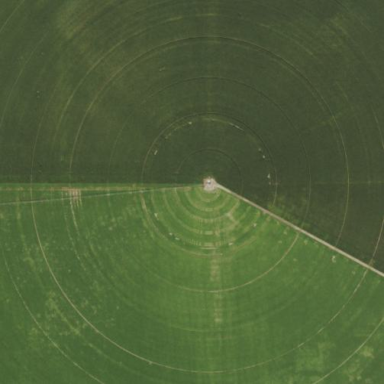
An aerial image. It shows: Farmland with pivot irrigation system.